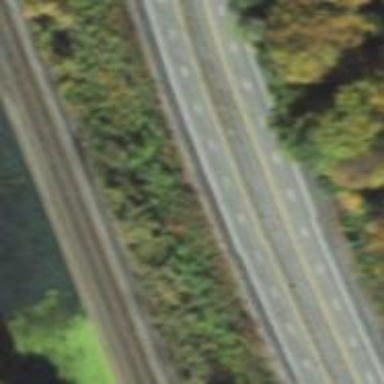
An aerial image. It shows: Asphalt motorway.